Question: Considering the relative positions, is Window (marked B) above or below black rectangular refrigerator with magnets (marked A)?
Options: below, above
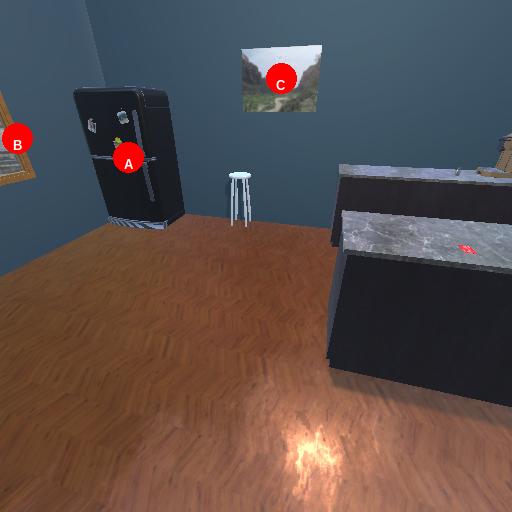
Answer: below